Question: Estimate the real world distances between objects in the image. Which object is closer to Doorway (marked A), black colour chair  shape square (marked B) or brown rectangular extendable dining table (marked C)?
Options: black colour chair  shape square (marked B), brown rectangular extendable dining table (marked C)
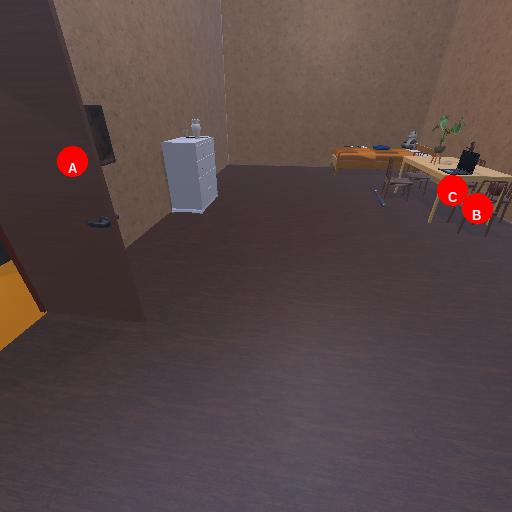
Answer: black colour chair  shape square (marked B)